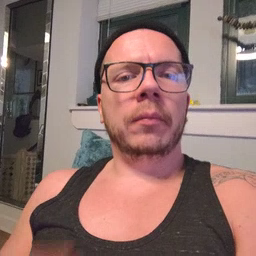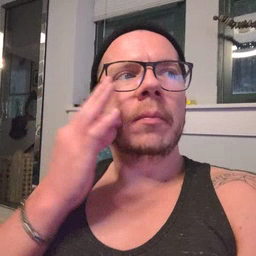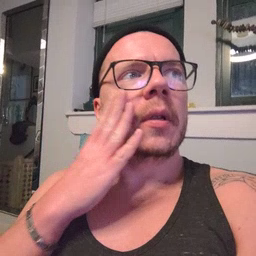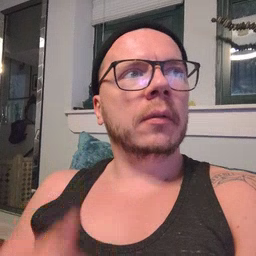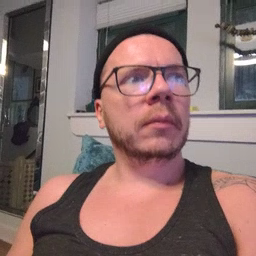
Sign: bee